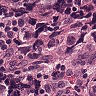
Metastatic tissue present: yes